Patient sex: M
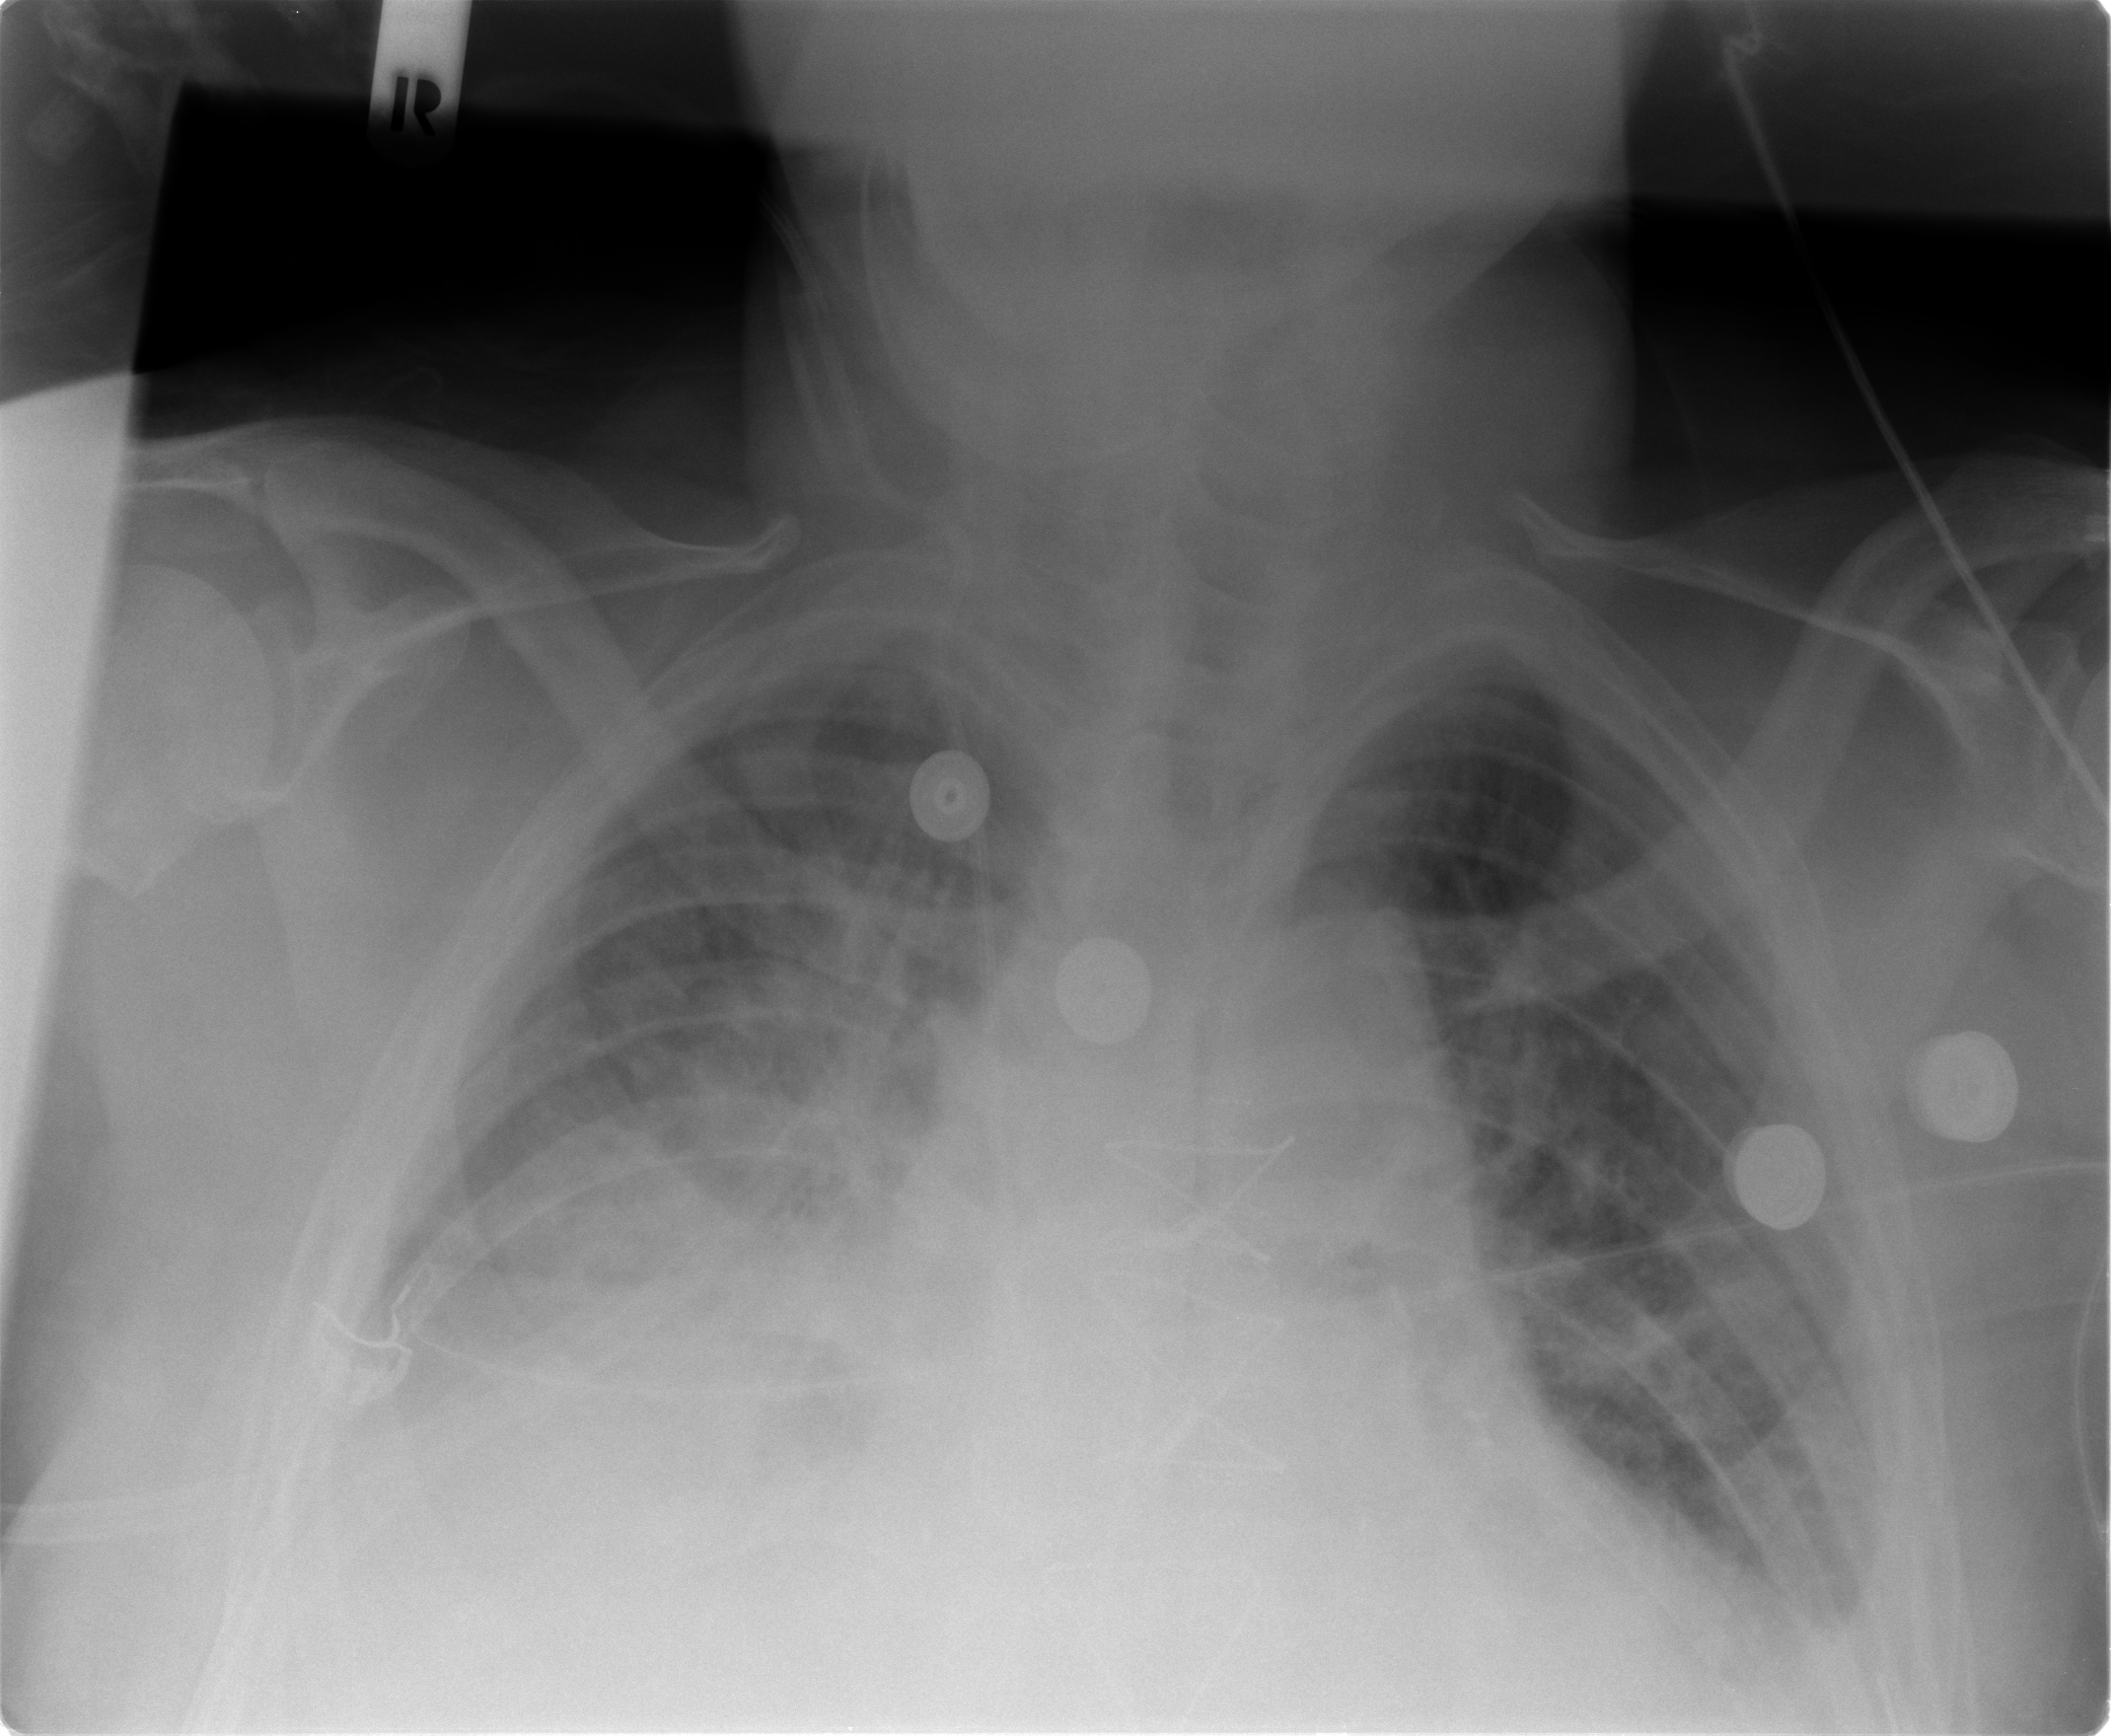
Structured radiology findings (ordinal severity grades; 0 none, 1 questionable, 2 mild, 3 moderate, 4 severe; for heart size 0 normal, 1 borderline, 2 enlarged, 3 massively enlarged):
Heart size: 2
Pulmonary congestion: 2
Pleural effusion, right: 3
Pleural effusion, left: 2
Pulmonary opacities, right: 2
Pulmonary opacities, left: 1
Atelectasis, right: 3
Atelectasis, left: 2